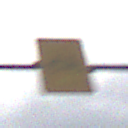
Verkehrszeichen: RadverkehrOhnePfeilsymbol
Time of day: MorningAfternoon
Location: Outdoor (RoadRail)
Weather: PartlyCloudy
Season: NotSpecified
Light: Natural